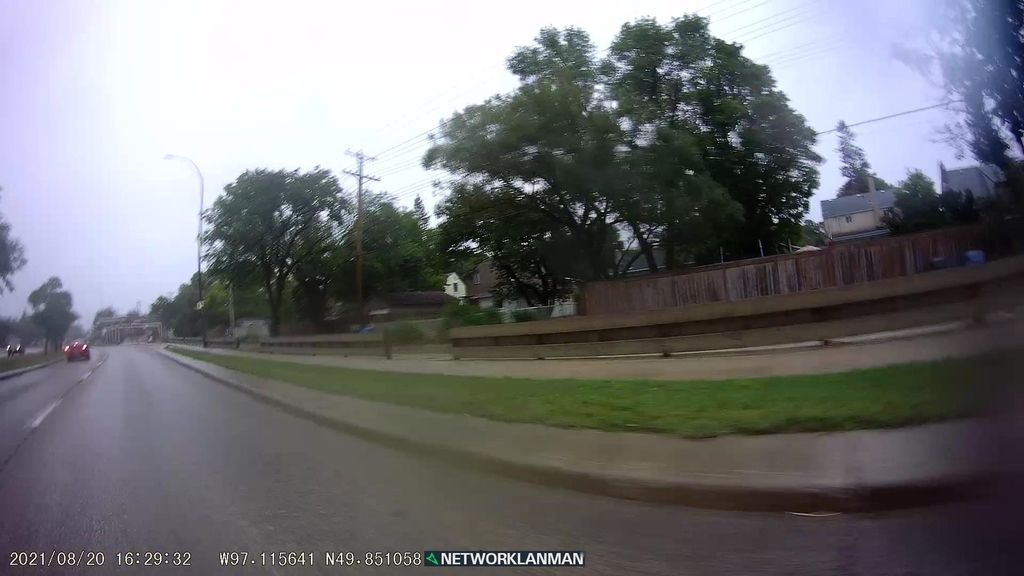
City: winnipeg